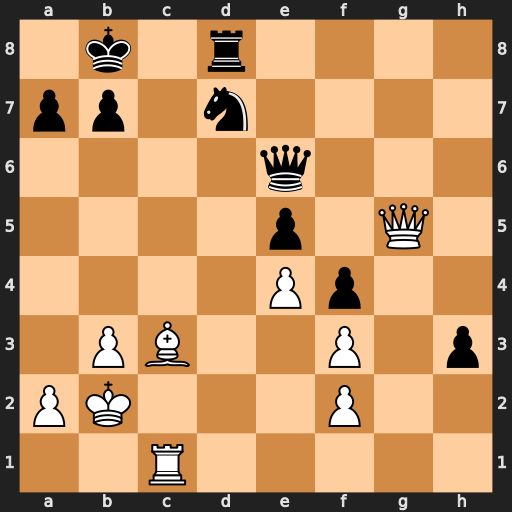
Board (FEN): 1k1r4/pp1n4/4q3/4p1Q1/4Pp2/1PB2P1p/PK3P2/2R5
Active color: w
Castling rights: -
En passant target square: -
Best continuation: Qxd8#